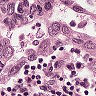
Metastatic tissue present: yes